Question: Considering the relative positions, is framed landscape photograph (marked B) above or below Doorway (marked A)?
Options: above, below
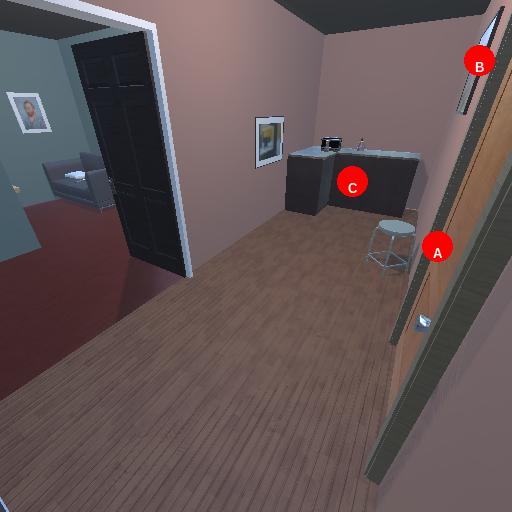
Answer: above